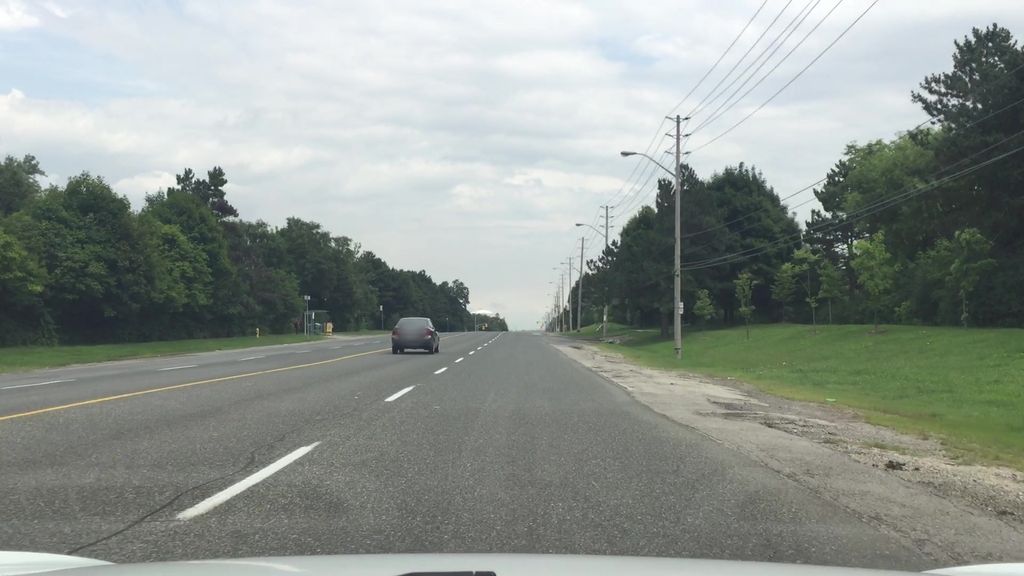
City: toronto